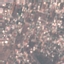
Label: Residential